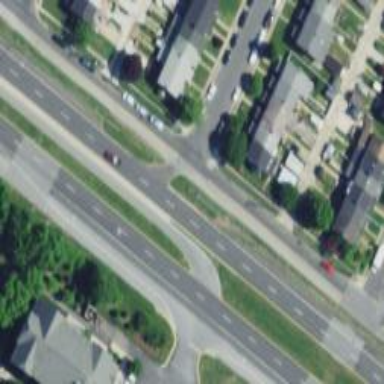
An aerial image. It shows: Secondary link road with asphalt surface.